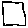
Label: square